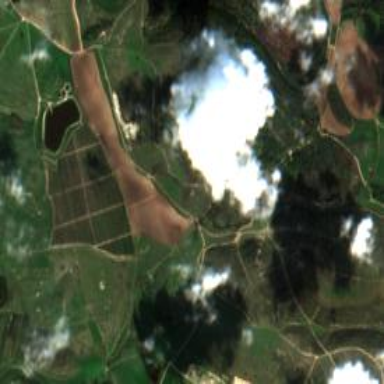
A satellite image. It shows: Farmland growing olives.